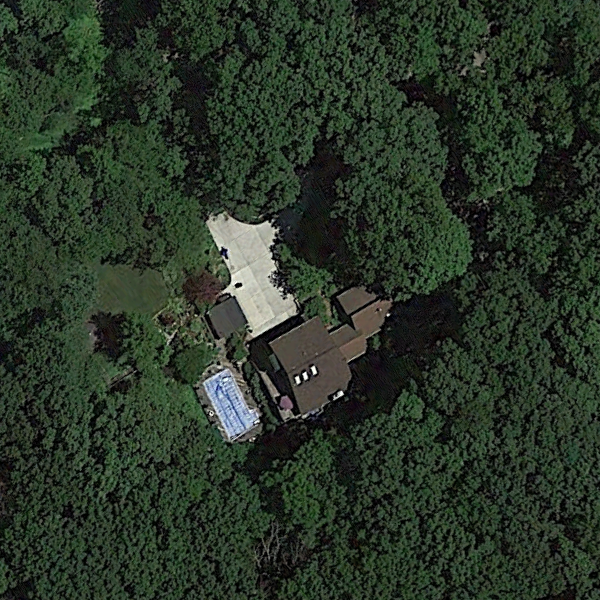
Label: SparseResidential